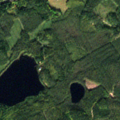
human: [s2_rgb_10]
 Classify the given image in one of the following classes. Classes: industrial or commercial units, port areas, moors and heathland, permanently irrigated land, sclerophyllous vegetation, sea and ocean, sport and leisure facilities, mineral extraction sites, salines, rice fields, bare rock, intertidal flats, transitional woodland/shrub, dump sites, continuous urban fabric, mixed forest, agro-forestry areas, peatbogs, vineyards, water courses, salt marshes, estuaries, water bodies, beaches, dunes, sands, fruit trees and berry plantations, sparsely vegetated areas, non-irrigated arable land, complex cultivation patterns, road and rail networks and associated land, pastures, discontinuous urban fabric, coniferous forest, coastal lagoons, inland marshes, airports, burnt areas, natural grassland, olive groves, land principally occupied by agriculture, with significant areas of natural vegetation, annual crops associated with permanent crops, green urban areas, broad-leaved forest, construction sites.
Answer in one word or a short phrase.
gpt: coniferous forest, water bodies